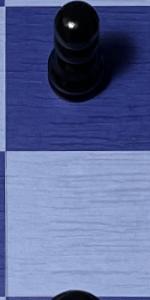
Label: Empty